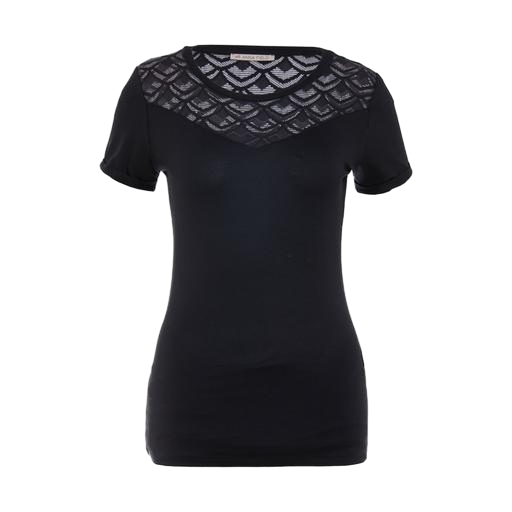
black lace-yoke jersey t-shirt, black lace-yoke jersey tee, lace-yoke t-shirt, white background